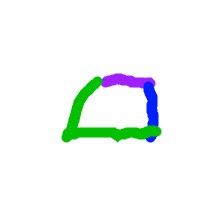
Shape: trapezoid